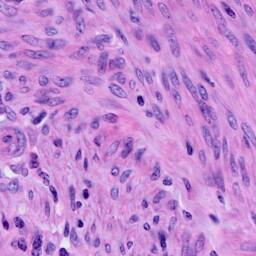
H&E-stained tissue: Cervix